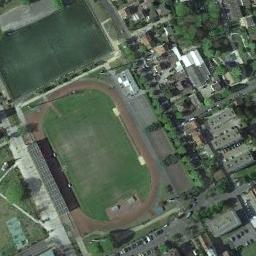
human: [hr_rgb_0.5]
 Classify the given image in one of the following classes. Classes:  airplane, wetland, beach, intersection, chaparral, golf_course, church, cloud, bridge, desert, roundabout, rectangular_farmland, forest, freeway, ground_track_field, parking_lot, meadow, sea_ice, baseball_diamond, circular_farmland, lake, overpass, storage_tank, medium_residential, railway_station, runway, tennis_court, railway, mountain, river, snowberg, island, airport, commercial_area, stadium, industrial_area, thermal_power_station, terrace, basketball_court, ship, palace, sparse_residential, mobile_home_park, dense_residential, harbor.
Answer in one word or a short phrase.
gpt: ground_track_field